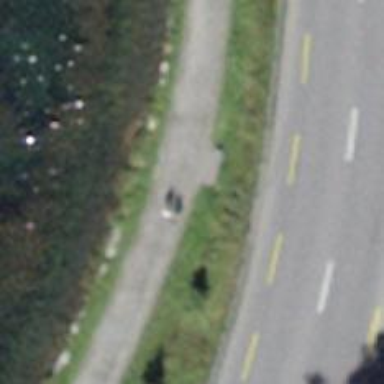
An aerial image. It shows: Bench.